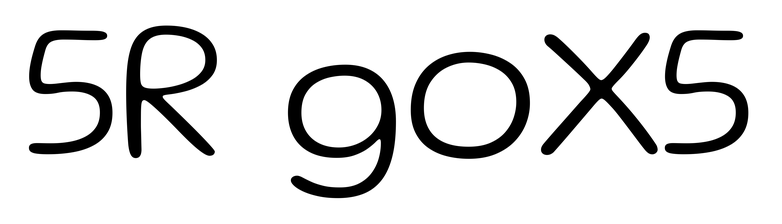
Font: Gluten_ExtraLight